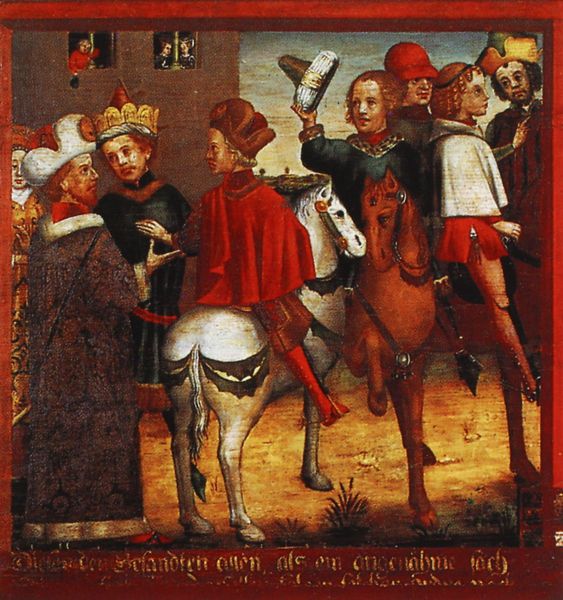
Titel: Ursula-Zyklus
Künstler: kölnisch Meister
Standort: Köln, St. Ursula (EU - D - NRW)
Schlagwörter: umhang, weiß, menschen, fenster, frau, holz, hut, hüte, kleider, männer, gebäude, haus, rot, malerei, bart, bärte, mütze, architektur, pelz, rahmen, gold, mantel, krone, renaissance, pferd, pferde, reiter, schrift, könig, burg, text, brokat, schimmel, mittelalter, prozession, gesandte, turban, miniatur, acht, fenser, buchmalerei, abscheid, seiter, tafelmalerie